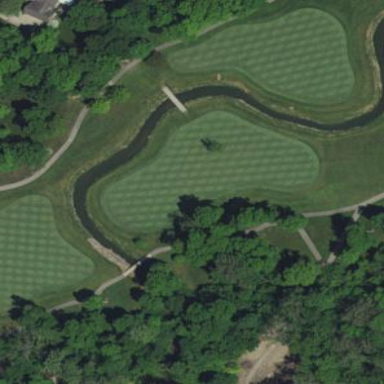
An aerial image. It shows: Golf fairway surrounded by grass.